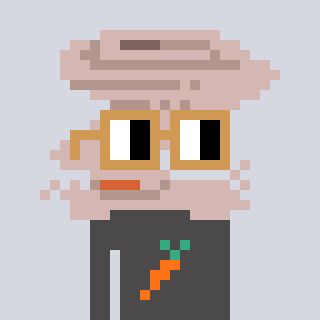
a pixel art character with square brown glasses, a tornado-shaped head and a grayscale-colored body on a cool background